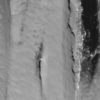
Label: not_dusty